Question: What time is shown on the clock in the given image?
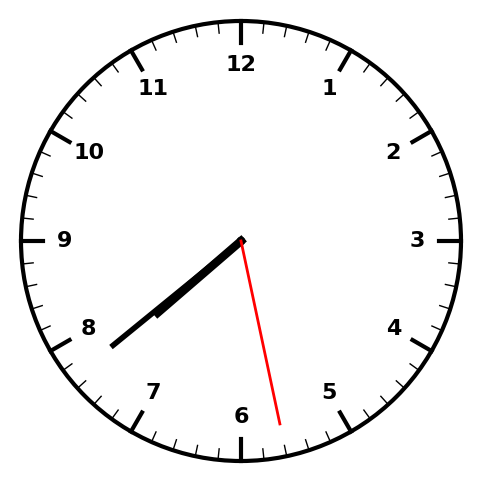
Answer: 07:38:28